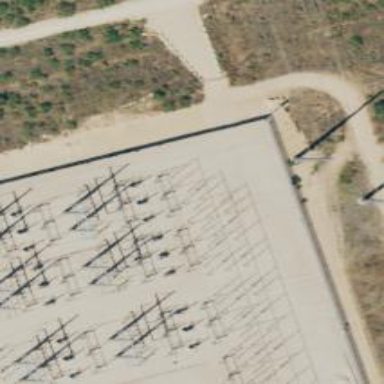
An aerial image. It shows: Switch for power supply.